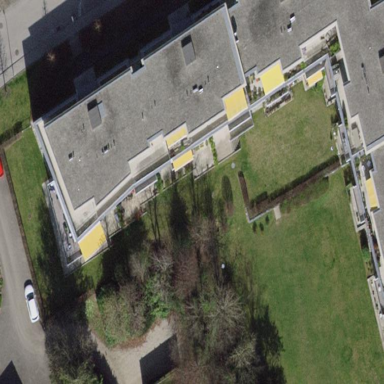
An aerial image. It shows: Image showing building with apartments.